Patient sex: M
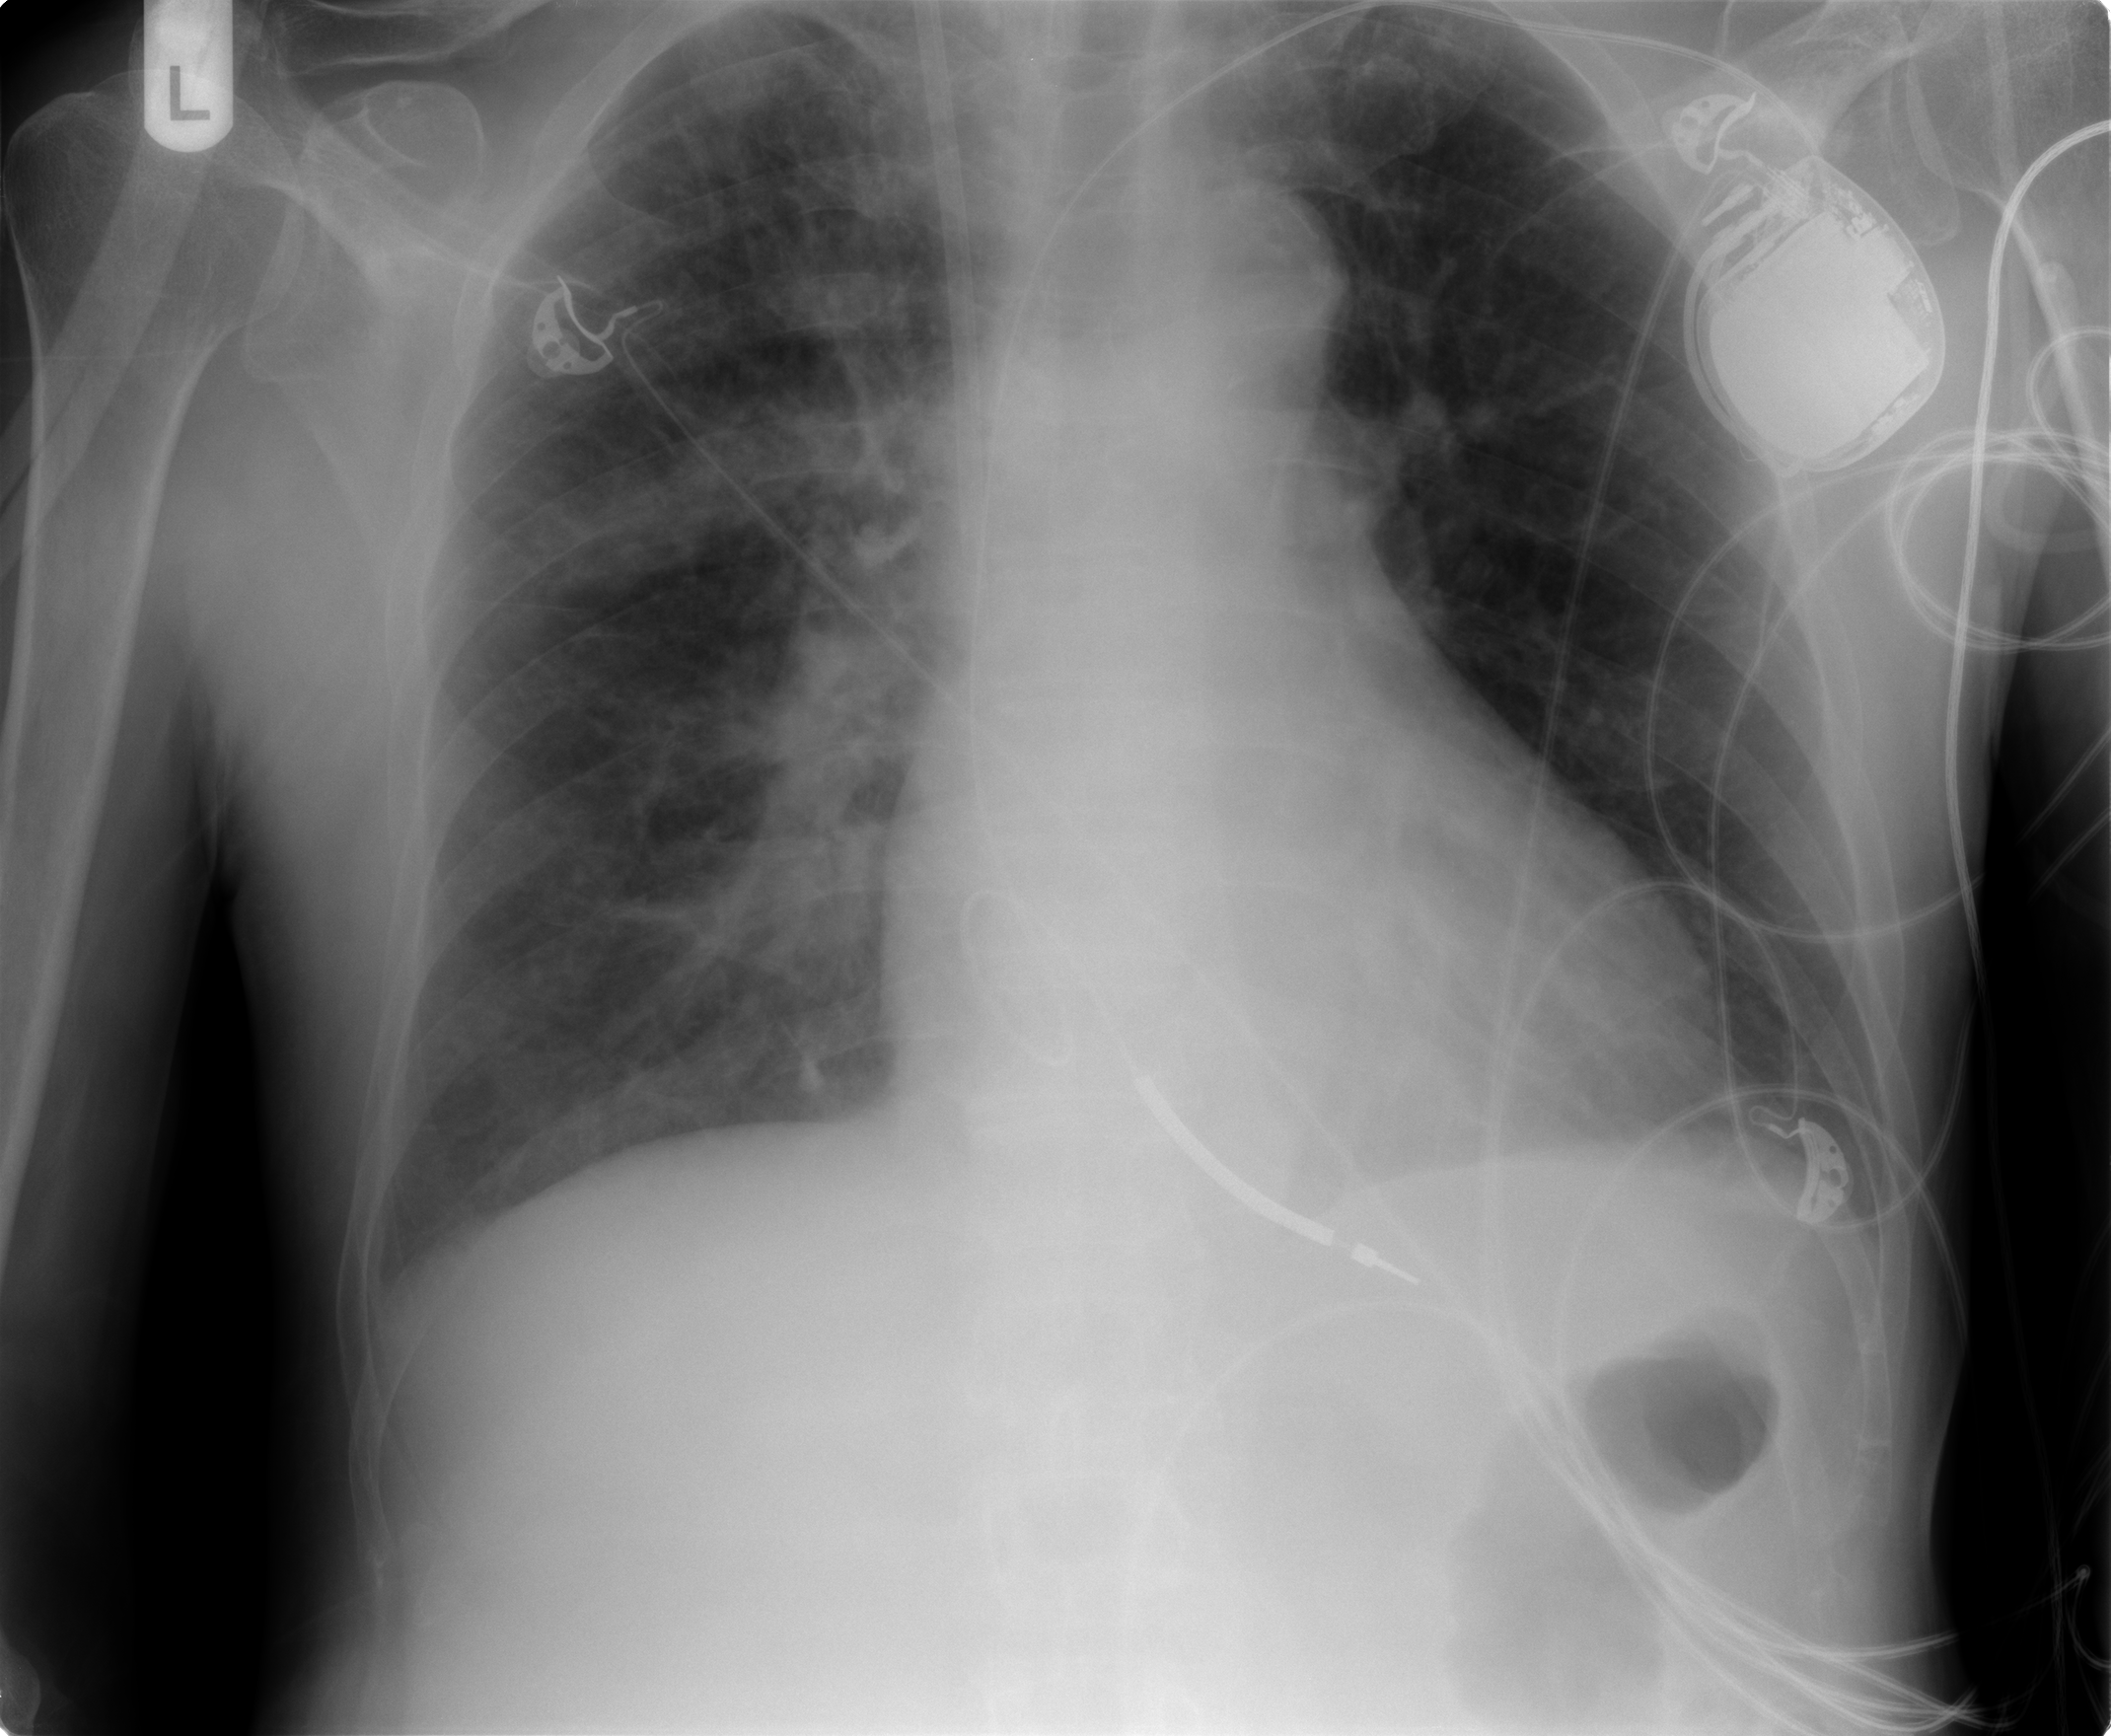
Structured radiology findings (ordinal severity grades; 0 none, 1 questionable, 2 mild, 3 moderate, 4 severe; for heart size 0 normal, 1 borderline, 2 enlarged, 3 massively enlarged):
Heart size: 0
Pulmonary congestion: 2
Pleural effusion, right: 0
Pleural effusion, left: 0
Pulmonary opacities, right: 3
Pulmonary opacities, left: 0
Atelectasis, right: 2
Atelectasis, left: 0